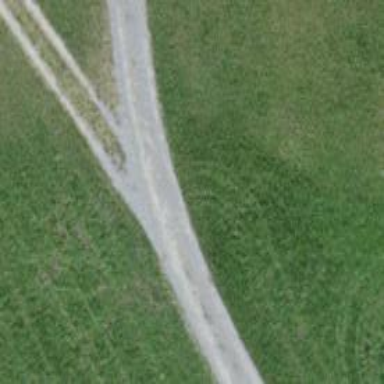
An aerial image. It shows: Unpaved track with grade2 quality type.